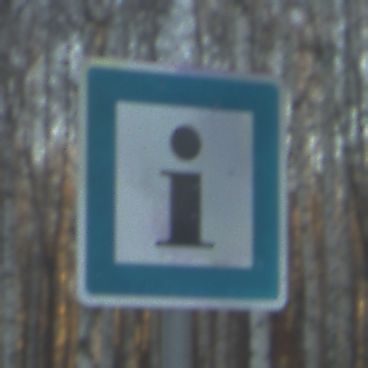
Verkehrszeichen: Informationsstelle
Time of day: SunriseSunset
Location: Outdoor (Nature)
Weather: Clear
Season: Winter
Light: Natural